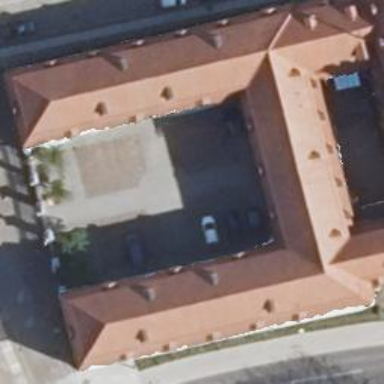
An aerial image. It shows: Civic building with gabled brown roof.